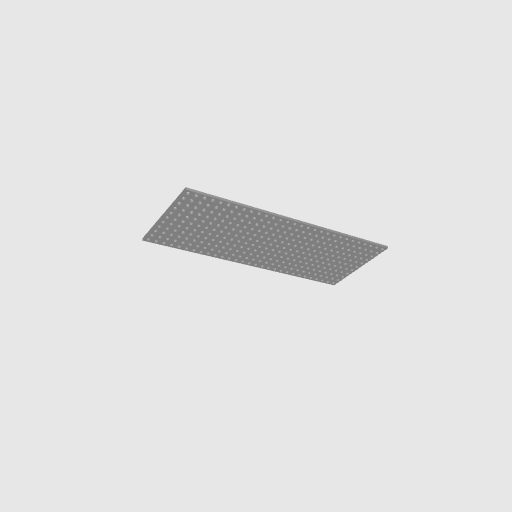
Part: GridPlate11x29H